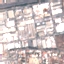
Land use / land cover class: Industrial